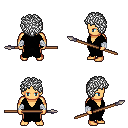
a pixel art fantasy rpg character, male body template, human, tanned skin, black robe, red pants, white curly afro hairstyle, white cloth bandages, spear, four views (front, back, left, right), 2x2 character sprite sheet, small pixel art, hard edges, no anti-aliasing